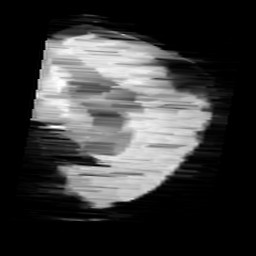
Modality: minIP
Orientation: sagittal
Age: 9
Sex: female
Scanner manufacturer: siemens
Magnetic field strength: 3 T
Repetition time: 0.027 s
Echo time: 0.02 s